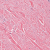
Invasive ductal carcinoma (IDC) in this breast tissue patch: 0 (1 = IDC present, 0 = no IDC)